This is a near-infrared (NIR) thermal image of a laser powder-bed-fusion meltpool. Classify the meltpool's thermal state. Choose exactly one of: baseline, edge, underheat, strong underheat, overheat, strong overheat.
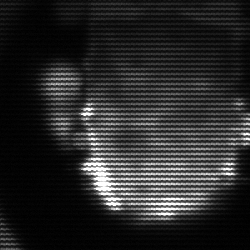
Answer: baseline